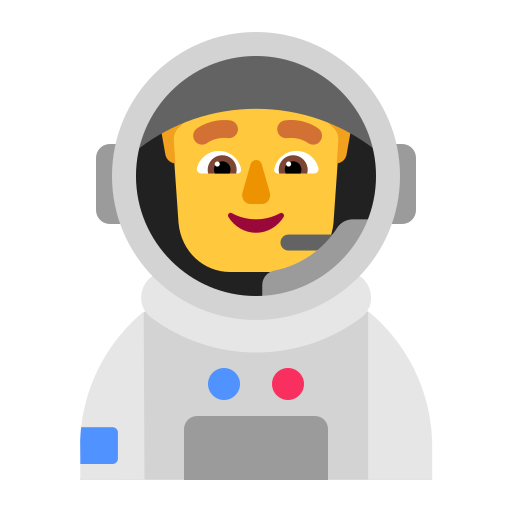
man astronaut flat default